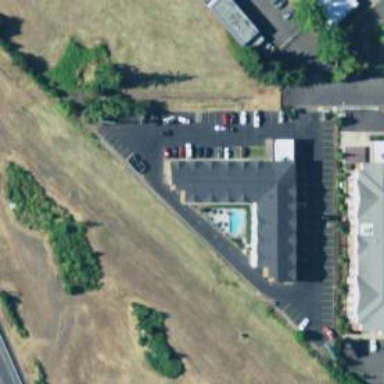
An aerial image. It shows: Hotel building.